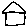
Label: house